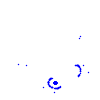
Particle: kaon